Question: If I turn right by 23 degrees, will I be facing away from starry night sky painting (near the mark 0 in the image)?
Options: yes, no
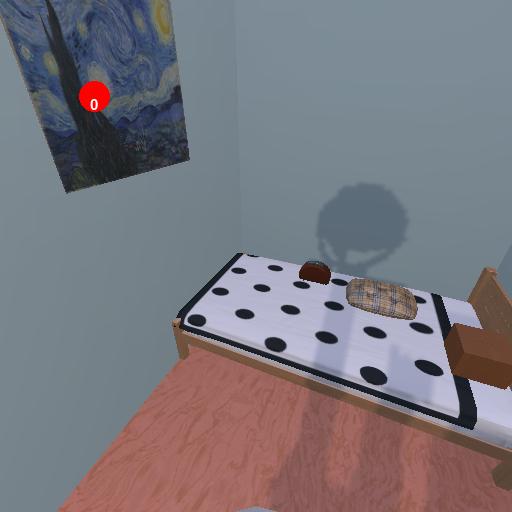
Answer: yes